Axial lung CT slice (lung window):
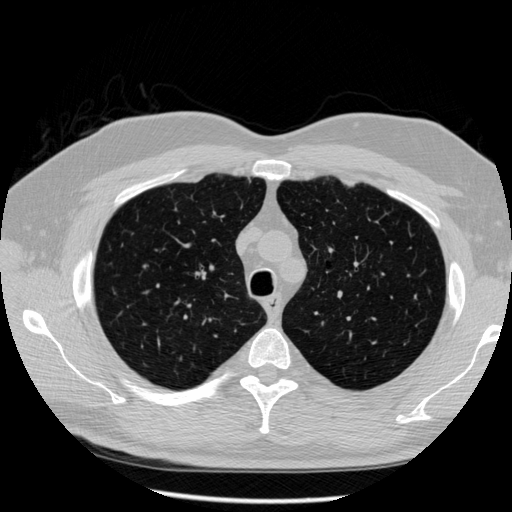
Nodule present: no